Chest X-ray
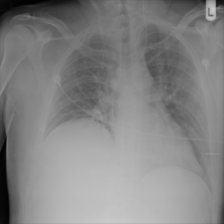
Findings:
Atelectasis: negative
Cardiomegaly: negative
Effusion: negative
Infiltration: negative
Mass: negative
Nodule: negative
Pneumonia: negative
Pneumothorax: negative
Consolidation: negative
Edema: negative
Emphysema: negative
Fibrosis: negative
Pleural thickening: negative
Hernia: negative